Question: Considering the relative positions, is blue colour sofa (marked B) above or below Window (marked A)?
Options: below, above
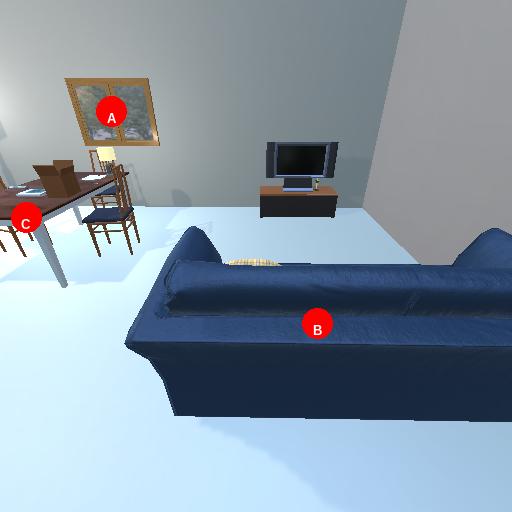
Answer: below